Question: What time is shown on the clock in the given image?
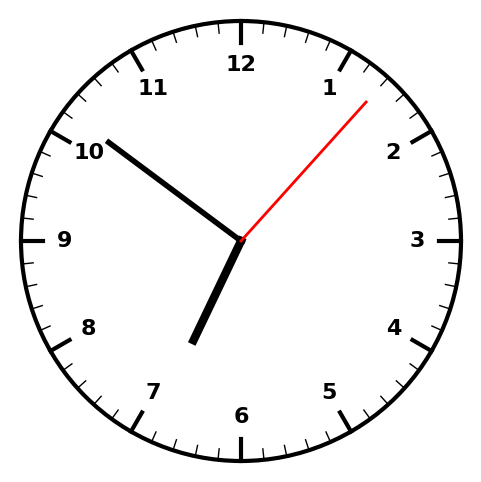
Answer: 06:51:07